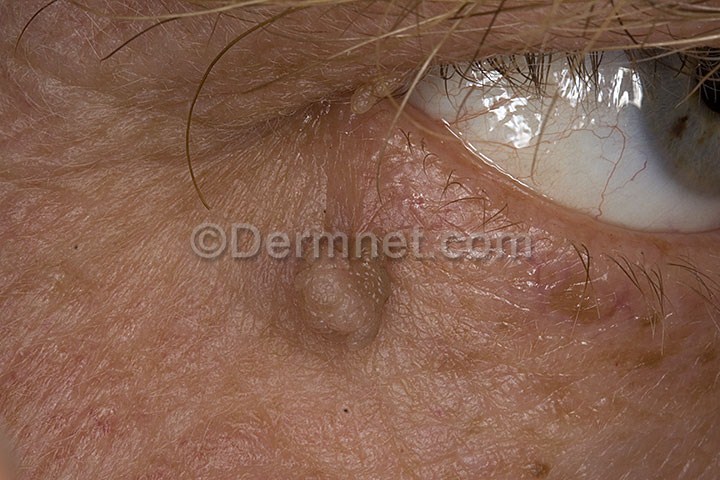
Disease: Seborrheic Keratoses and other Benign Tumors